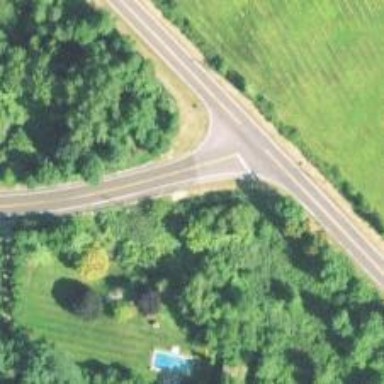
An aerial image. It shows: Stop road.